Question: I am reading <URL>. I am on chapter 13. Chapter 12 and 13 introduced 'Plus' operation to 'Money' object. A 'Money' object can plus by other 'Money' object.
The author added two classes ('Bank' and 'Sum') and one interface ('IExpression') to the solution. This is the class diagram of the final solution.

'Money' store amount and currency for example 10 USD, 5 BAHT, 20 CHF. The 'Plus' method returns 'Sum' object.
'''
public class Money : IExpression
{
private const string USD = "USD";
private const string CHF = "CHF";
public int Amount { get; protected set; }
public string Currency { get; private set; }
public Money(int value, string currency)
{
this.Amount = value;
this.Currency = currency;
}
public static Money Dollar(int amount)
{
return new Money(amount, USD);
}
public static Money Franc(int amount)
{
return new Money(amount, CHF);
}
public Money Times(int times)
{
return new Money(this.Amount * times, this.Currency);
}
public IExpression Plus(Money money)
{
return new Sum(this, money);
}
public Money Reduce(string to)
{
return this;
}
public override bool Equals(object obj)
{
var money = obj as Money;
if (money == null)
{
throw new ArgumentNullException("obj");
}
return this.Amount == money.Amount &&
this.Currency == money.Currency;
}
public override string ToString()
{
return string.Format("Amount: {0} {1}", this.Amount, this.Currency);
}
}
'''
'Sum' store two Money objects which come from constructor arguments. It has one method 'Reduce' that return new 'Money' object (create new object by add amount of two object)
'''
public class Sum : IExpression
{
public Money Augend { get; set; }
public Money Addend { get; set; }
public Sum(Money augend, Money addend)
{
this.Augend = augend;
this.Addend = addend;
}
public Money Reduce(string to)
{
var amount = this.Augend.Amount + this.Addend.Amount;
return new Money(amount, to);
}
}
'''
'Bank' has one method - 'Reduce'. It just call Reduce method of incoming 'IExpression' argument.
'''
public class Bank
{
public Money Reduce(IExpression source, string to)
{
return source.Reduce(to);
}
}
'''
'IExpression' is an interface that implemented by 'Money' and 'Sum'.
'''
public interface IExpression
{
Money Reduce(string to);
}
'''
These are my questions.
1. Bank does nothing good for the solution at this stage. Why do I need it?
2. Why do I need Sum since I can create and return Money object inside Plus of the class Money (Like what the author did with Times)?
3. What is the purpose of Bank and Sum? (Right now, it doesn't make any sense for me)
4. I think Reduce sound strange for me as the method name. Do you think it is a good name? (please suggest)
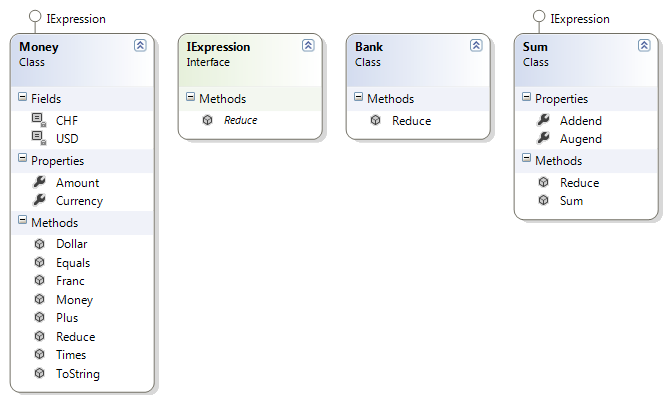
Answer: Keep reading. Kent Beck is a very smart guy. He either has a very good reason why he created the example that way, and it will be clear later on, or it's a poor solution.
"Reduce" is a very good name if <URL> is the ultimate goal.